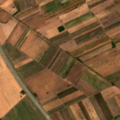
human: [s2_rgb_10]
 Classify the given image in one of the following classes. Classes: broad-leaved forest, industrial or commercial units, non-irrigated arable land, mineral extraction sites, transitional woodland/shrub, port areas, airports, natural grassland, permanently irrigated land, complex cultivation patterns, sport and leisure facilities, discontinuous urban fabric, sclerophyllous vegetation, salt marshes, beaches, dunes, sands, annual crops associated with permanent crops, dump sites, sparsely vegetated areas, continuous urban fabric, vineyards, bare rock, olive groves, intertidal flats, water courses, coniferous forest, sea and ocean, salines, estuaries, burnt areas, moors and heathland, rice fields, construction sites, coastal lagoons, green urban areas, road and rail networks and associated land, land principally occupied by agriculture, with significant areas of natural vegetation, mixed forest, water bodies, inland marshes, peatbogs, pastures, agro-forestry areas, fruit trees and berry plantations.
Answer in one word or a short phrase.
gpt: non-irrigated arable land